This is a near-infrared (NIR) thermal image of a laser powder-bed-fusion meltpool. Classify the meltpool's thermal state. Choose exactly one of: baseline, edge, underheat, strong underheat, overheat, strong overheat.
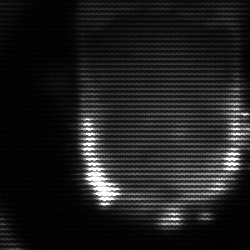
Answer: baseline